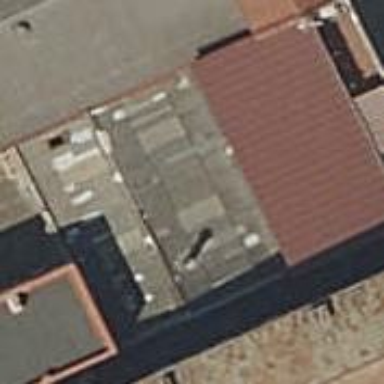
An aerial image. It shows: Building with skillion roof shape.